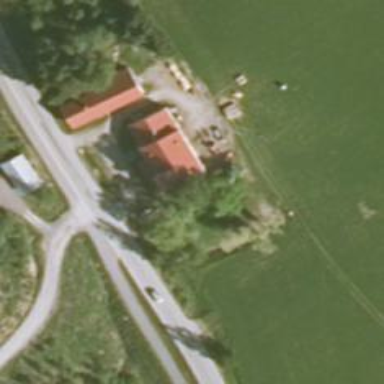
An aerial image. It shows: Shelter building.